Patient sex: F
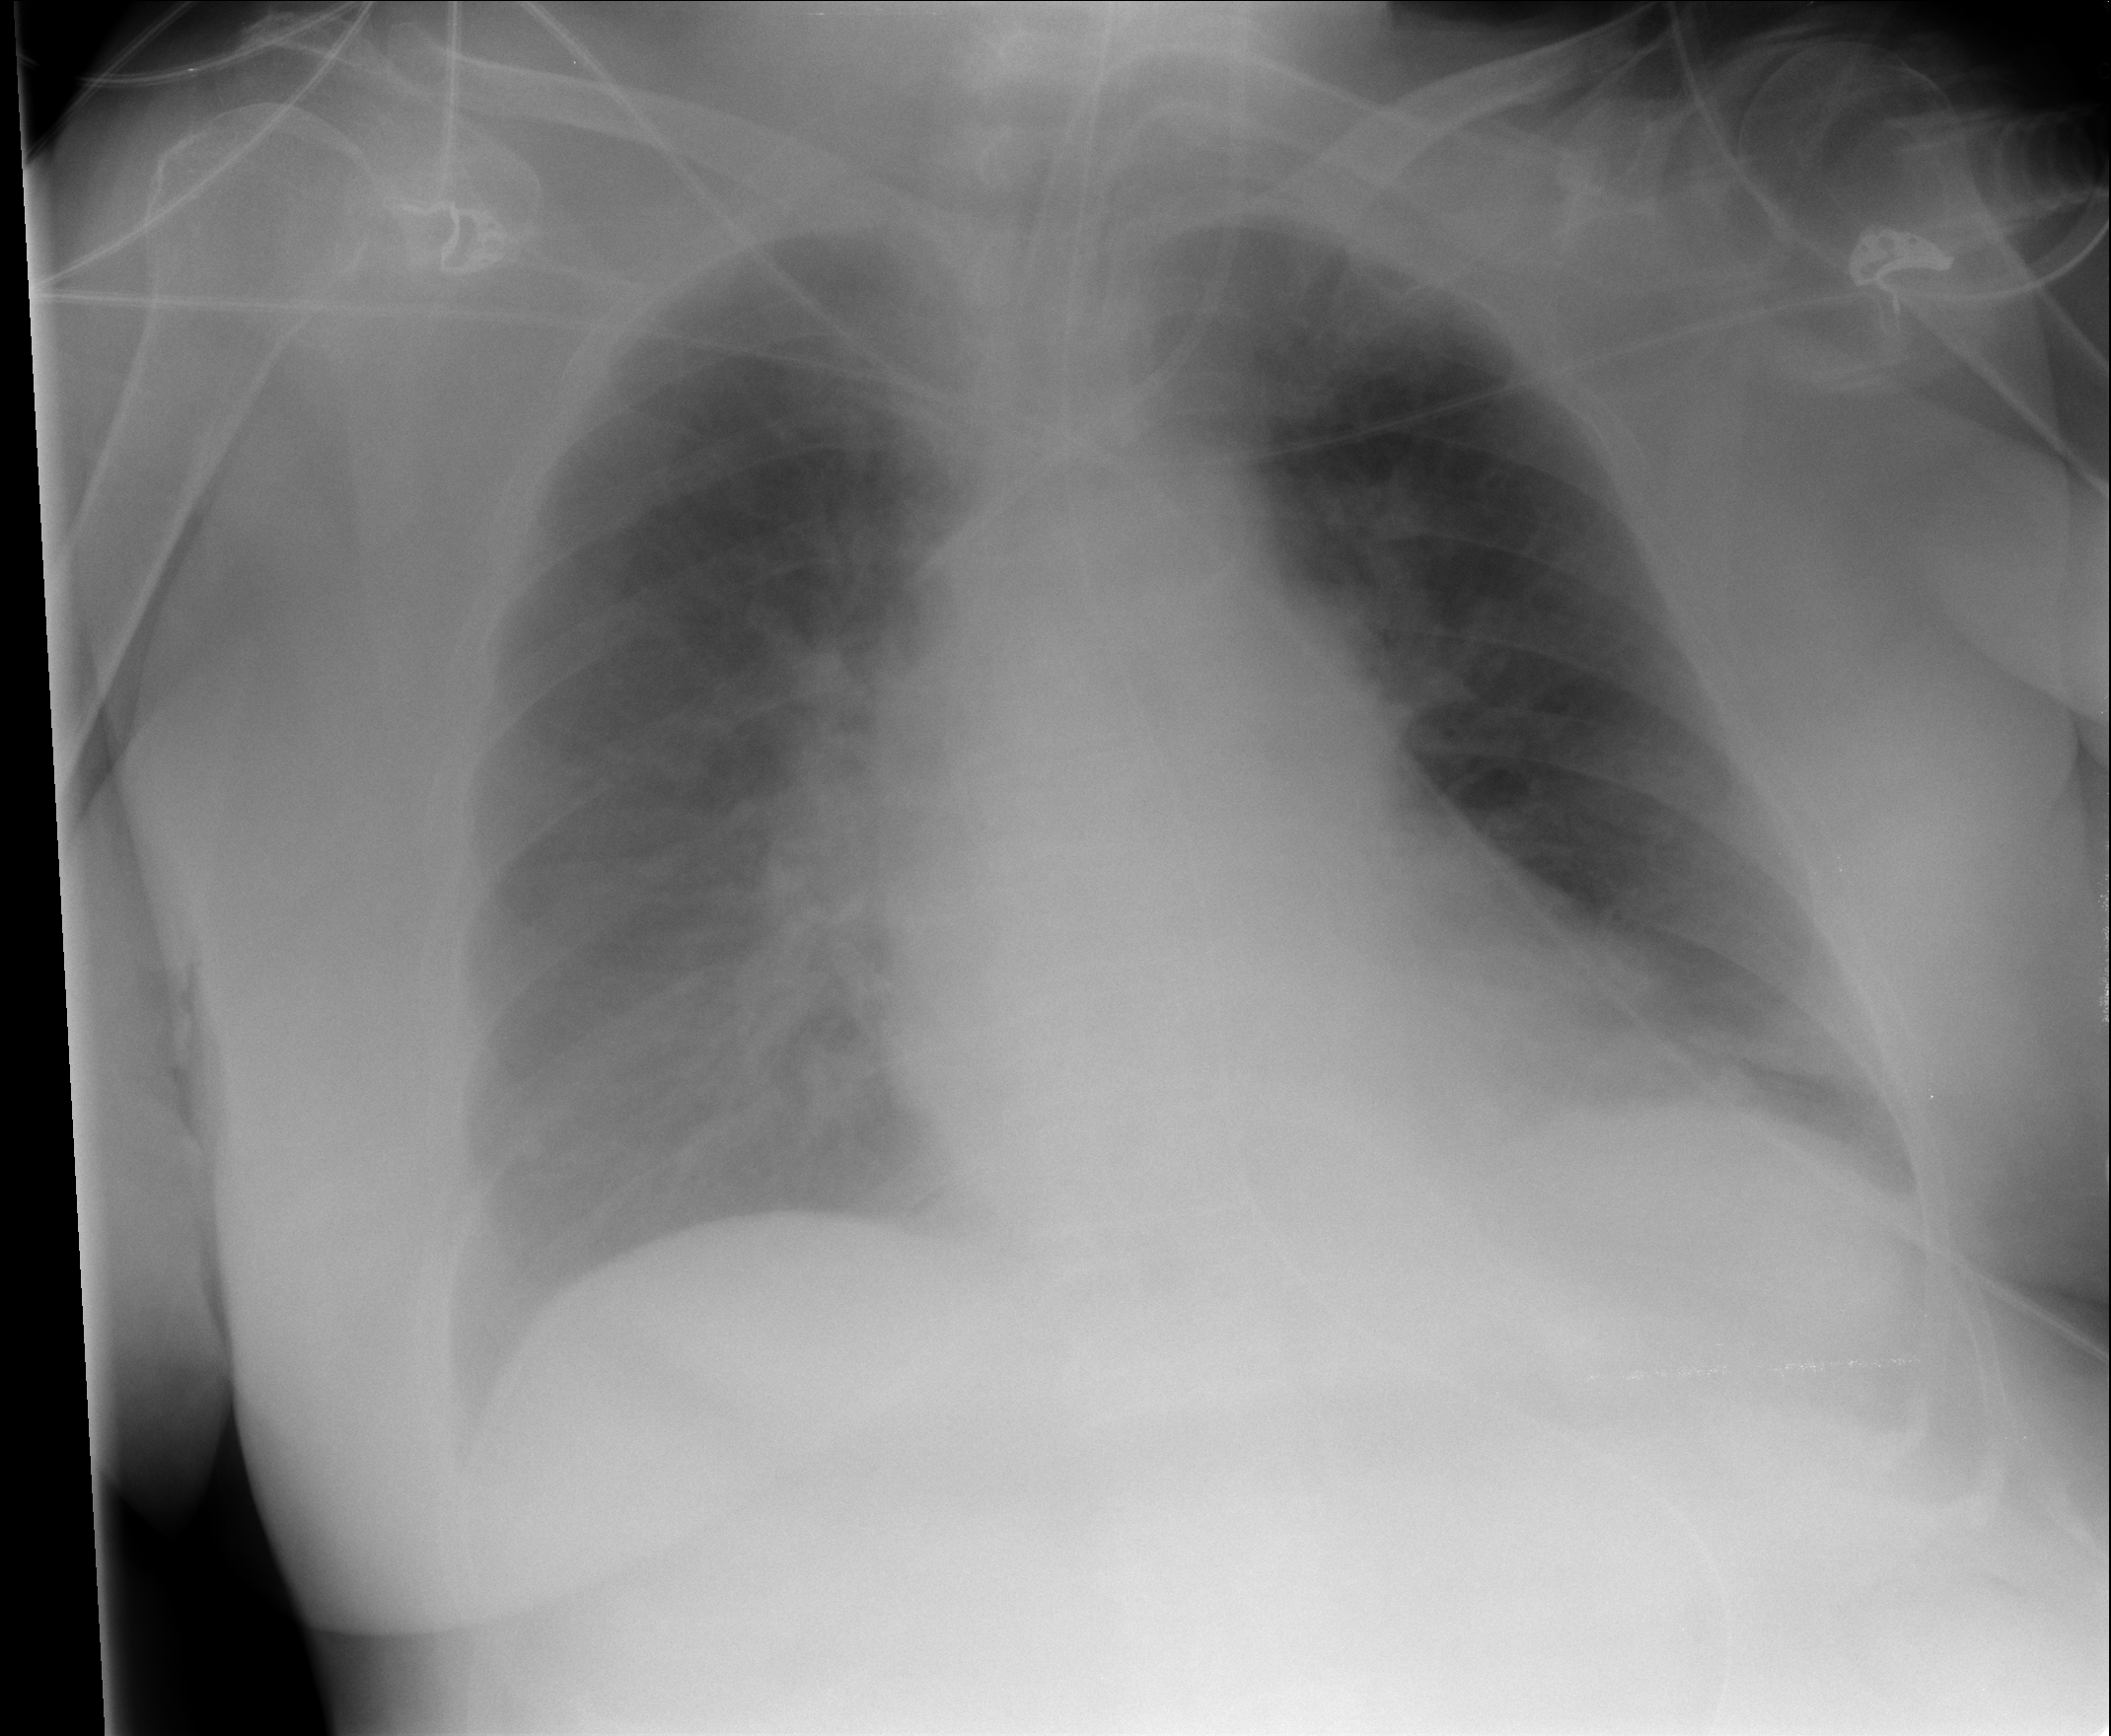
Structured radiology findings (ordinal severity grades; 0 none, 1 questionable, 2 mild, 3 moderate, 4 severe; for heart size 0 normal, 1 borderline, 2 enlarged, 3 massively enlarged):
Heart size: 0
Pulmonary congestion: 0
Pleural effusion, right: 2
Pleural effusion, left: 1
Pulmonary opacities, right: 0
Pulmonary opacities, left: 0
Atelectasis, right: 2
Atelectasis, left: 0